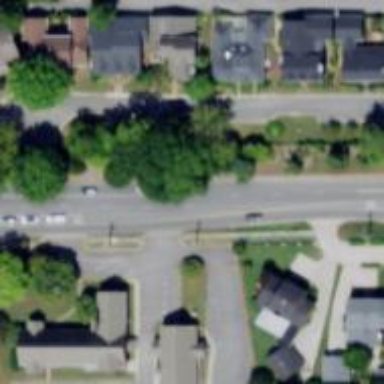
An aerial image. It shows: Tertiary road with sidewalk on the left.